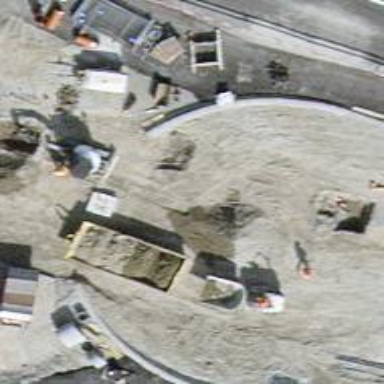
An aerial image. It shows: Surveillance system is in place.